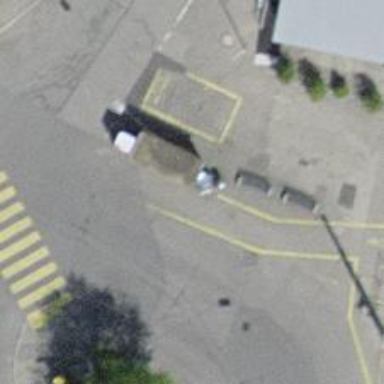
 serving as platform for public transportation."